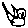
Label: bird